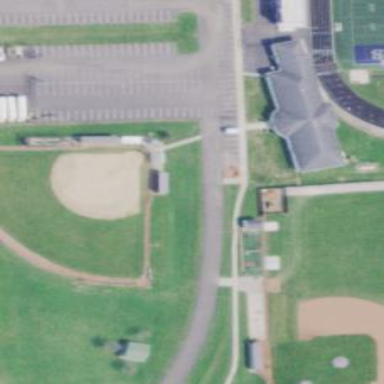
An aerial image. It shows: Baseball pitch for leisure and sports activities.